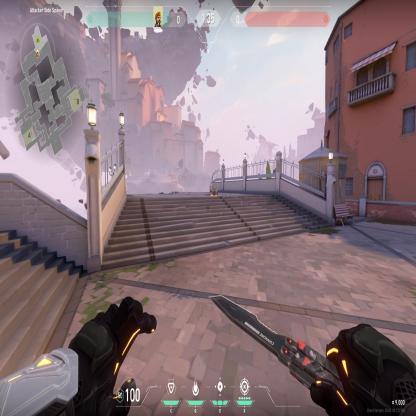
Label: dropped spike